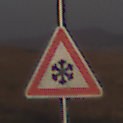
Verkehrszeichen: SchneeOderEisglaette
Umgebung: Outdoor, Nature
Tageszeit: SunriseSunset
Wetter: PartlyCloudy
Licht: Natural
Jahreszeit: NotSpecified
Kontrast: HighContrast